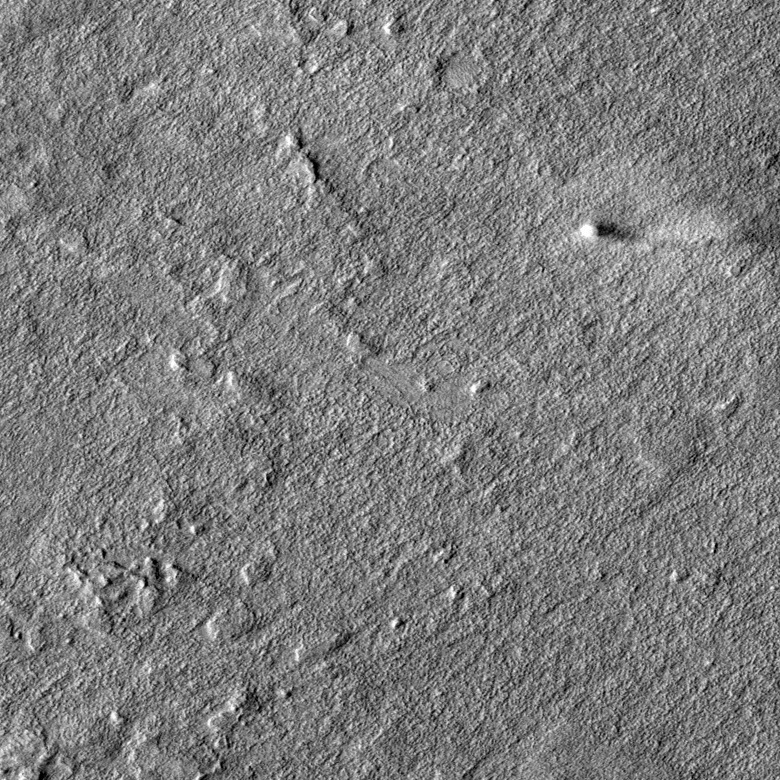
Label: dustdevil